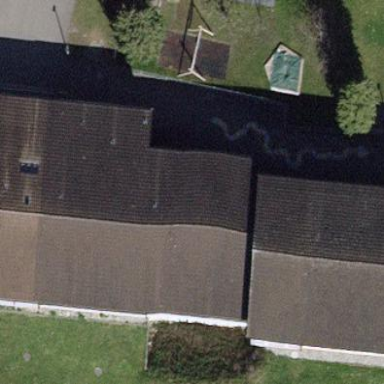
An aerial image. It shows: School building.